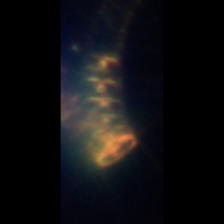
Taxon: Chaetoceros
Group: Diatoms